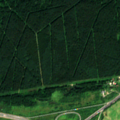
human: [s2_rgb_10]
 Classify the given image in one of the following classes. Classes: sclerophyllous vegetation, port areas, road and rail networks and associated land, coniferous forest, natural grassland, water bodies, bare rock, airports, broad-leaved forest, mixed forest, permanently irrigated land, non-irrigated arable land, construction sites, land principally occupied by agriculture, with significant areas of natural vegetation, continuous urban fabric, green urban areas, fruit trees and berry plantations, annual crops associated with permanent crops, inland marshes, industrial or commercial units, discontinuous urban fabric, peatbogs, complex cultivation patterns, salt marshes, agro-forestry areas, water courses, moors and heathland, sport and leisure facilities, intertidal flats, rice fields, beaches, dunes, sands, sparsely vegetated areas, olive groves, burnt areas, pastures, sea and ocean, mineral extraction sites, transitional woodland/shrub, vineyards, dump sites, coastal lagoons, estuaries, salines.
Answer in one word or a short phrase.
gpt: industrial or commercial units, road and rail networks and associated land, green urban areas, pastures